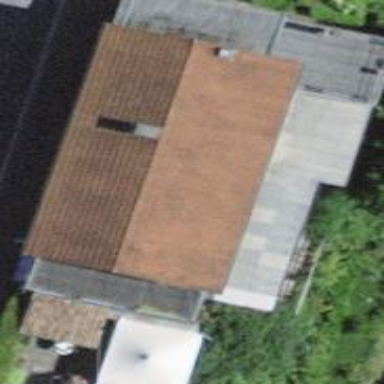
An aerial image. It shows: Restaurant.